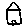
Label: house